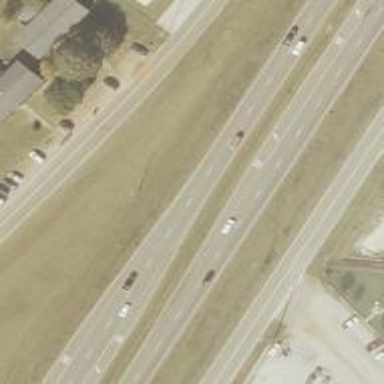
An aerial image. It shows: Trunk highway.